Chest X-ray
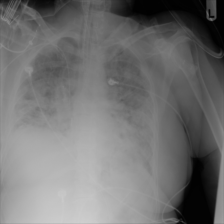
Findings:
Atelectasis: negative
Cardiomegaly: negative
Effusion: negative
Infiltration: negative
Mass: negative
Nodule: negative
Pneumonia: negative
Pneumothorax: negative
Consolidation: positive
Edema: negative
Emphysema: negative
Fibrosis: negative
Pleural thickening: negative
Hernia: negative